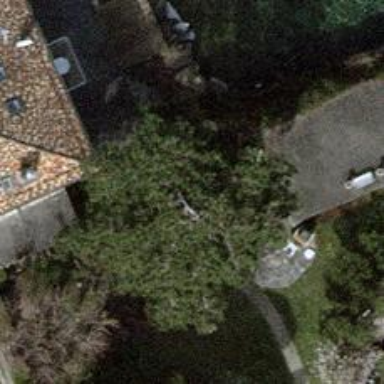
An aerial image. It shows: Evergreen needle-leaved tree.